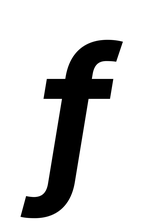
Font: Inter-Italic_Bold_Italic